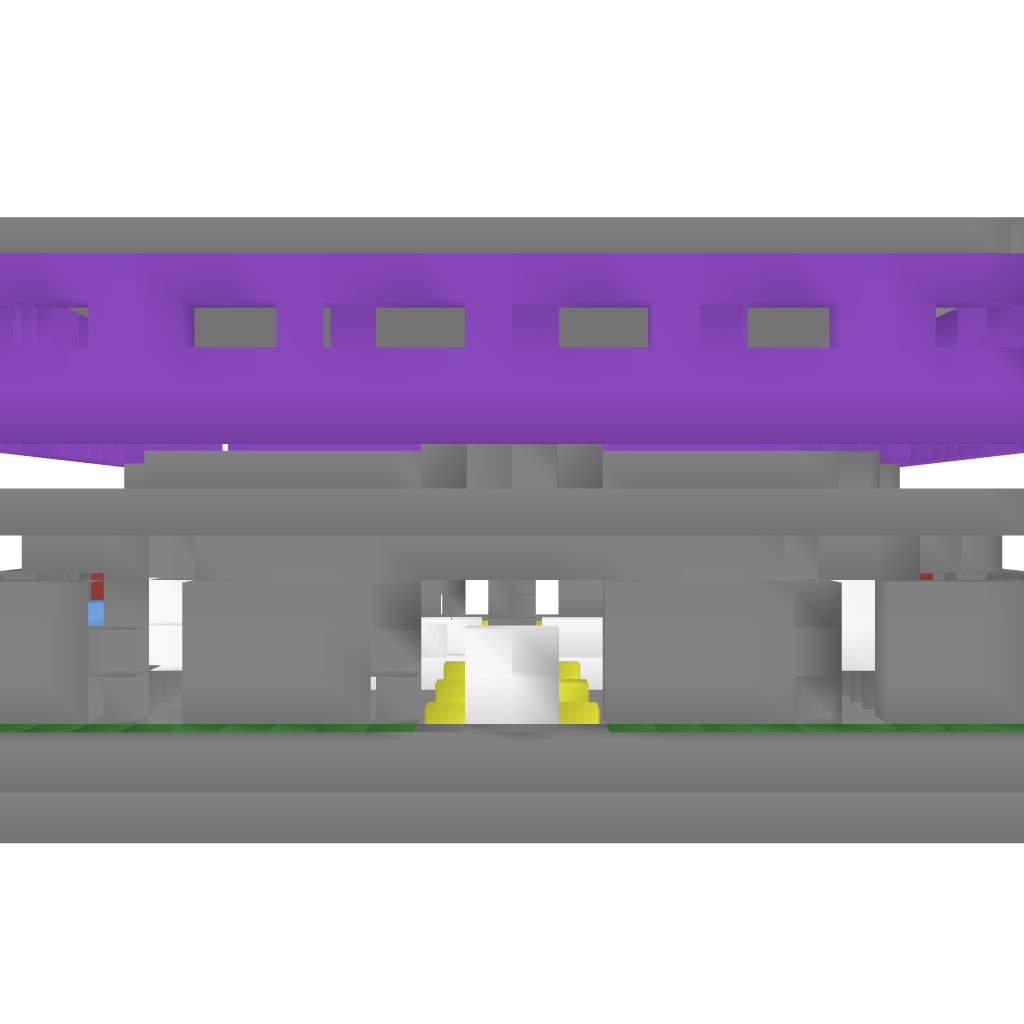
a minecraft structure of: Monster Trap bad low quality